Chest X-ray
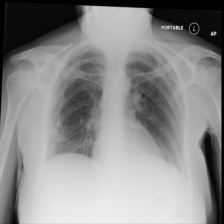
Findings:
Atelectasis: negative
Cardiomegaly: negative
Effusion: negative
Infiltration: negative
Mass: negative
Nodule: negative
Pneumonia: negative
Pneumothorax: negative
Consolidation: negative
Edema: negative
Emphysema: negative
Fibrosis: negative
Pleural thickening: negative
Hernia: negative